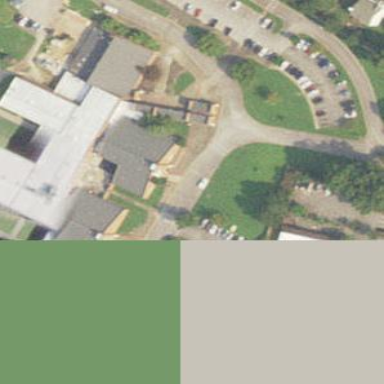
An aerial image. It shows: School building.